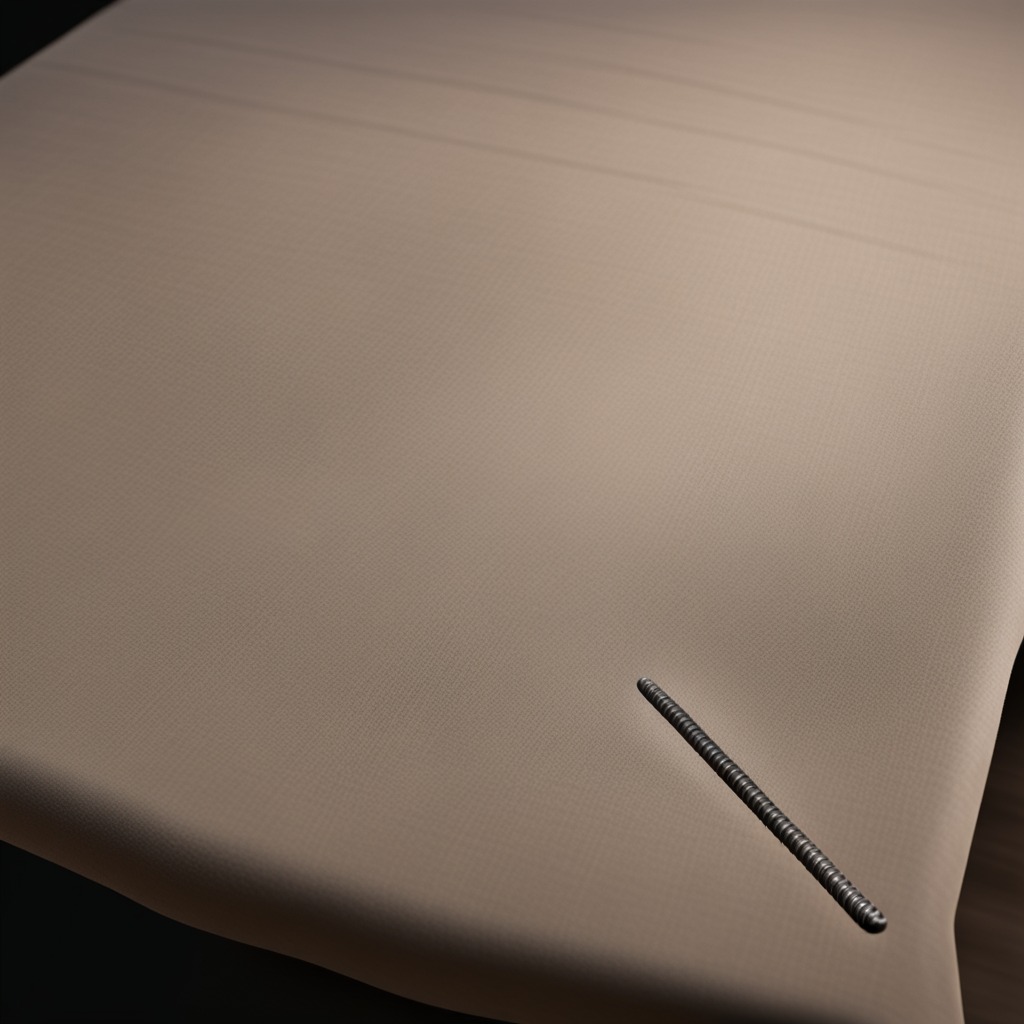
A coiled metal spring lies on a wooden table.